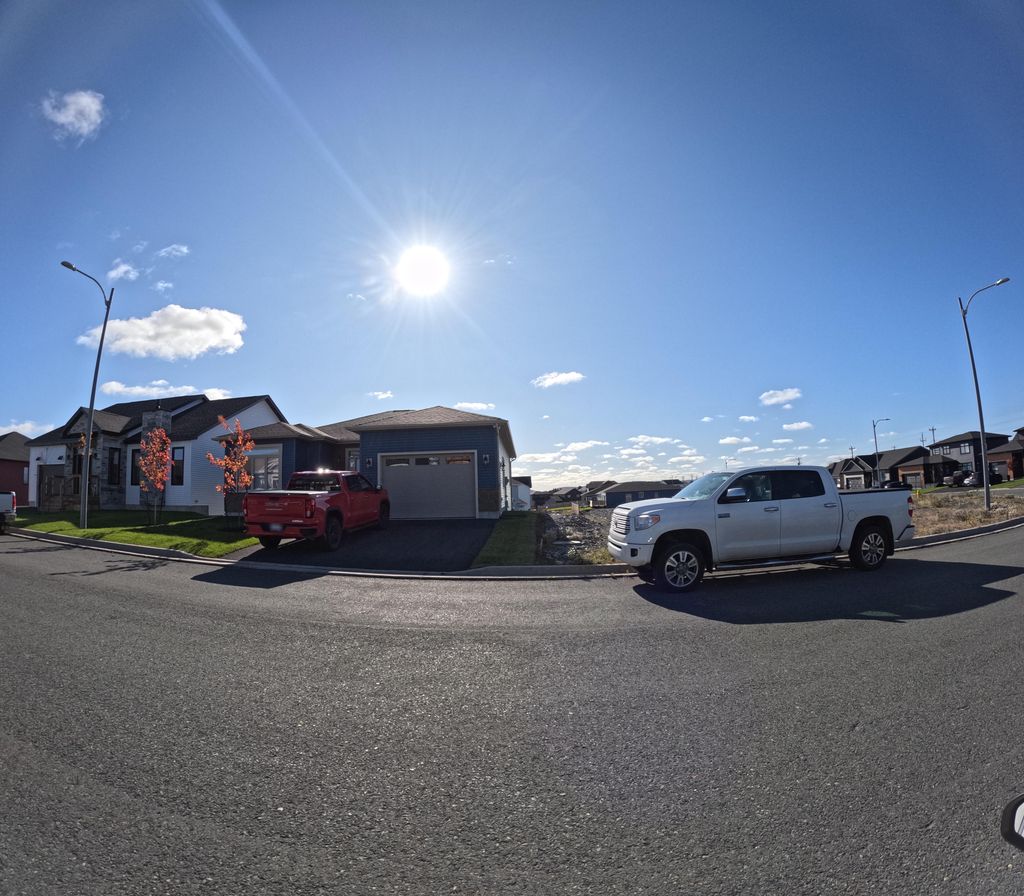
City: st_johns